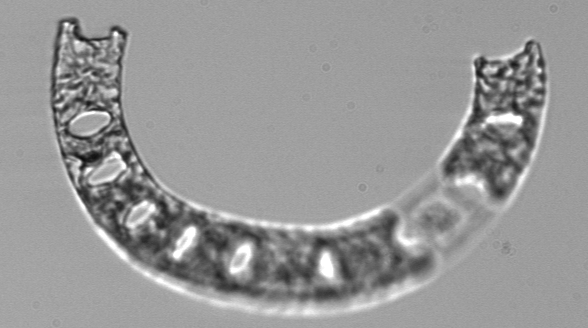
Label: Eucampia